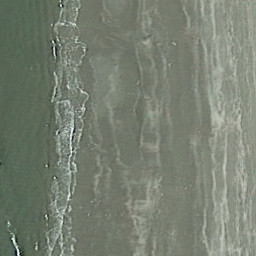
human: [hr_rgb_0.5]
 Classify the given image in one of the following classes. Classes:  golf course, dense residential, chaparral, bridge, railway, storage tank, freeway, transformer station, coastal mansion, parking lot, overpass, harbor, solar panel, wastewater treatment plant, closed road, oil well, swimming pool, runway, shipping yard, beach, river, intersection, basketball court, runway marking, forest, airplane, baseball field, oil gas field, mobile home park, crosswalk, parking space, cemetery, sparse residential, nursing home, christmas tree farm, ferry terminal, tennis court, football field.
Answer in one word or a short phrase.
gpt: beach